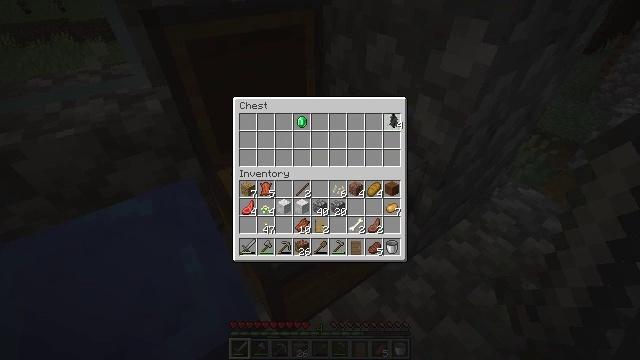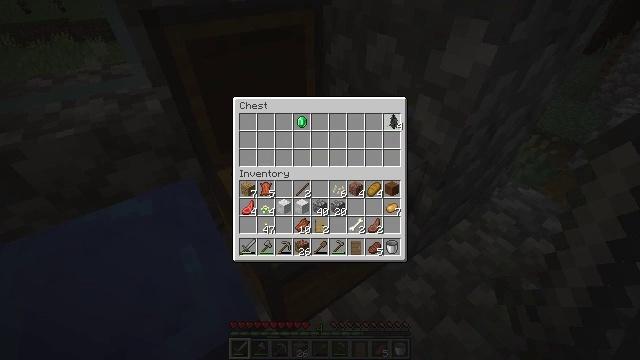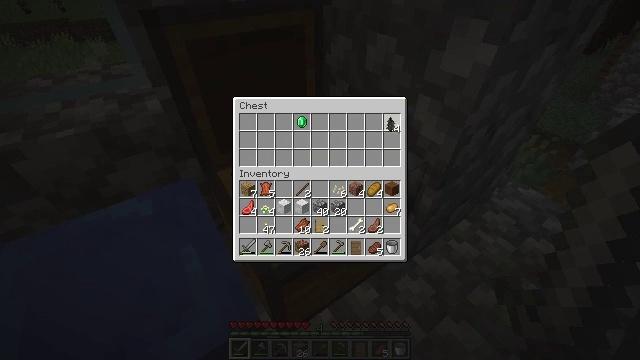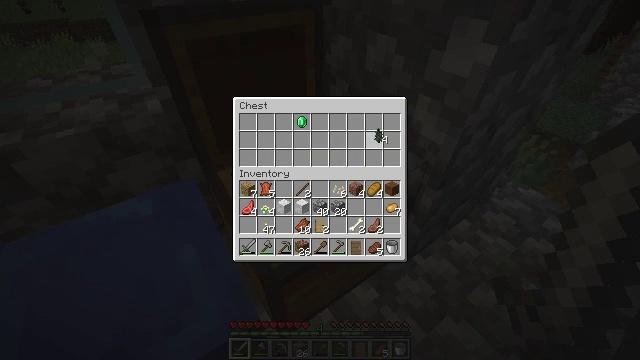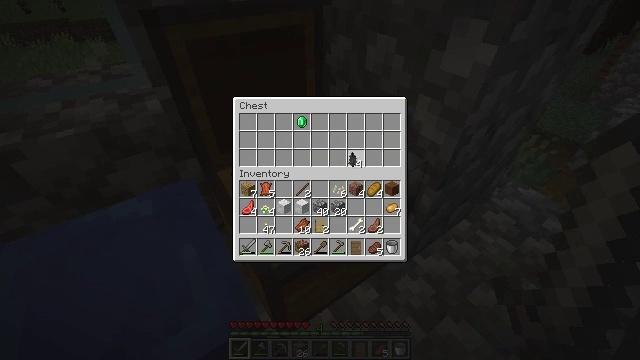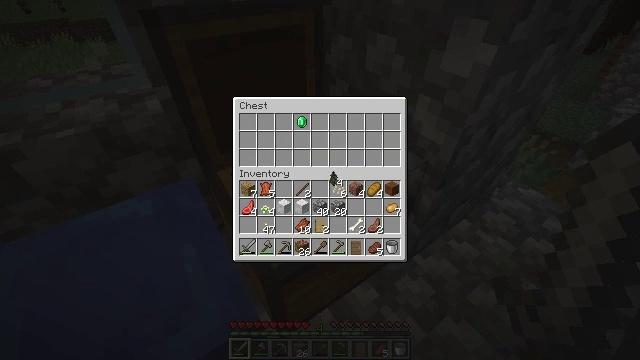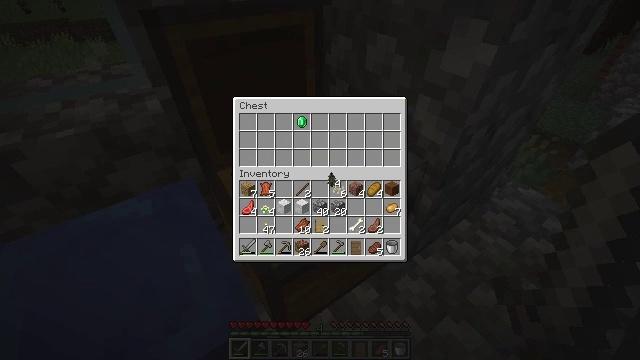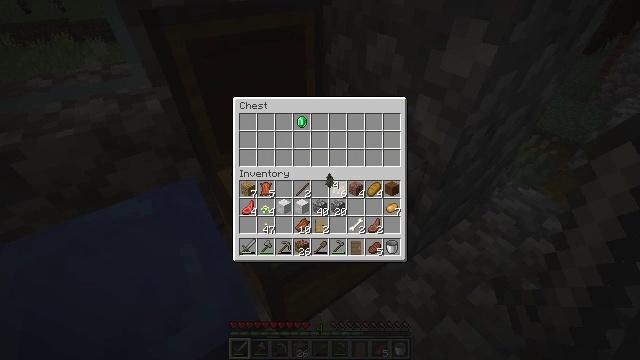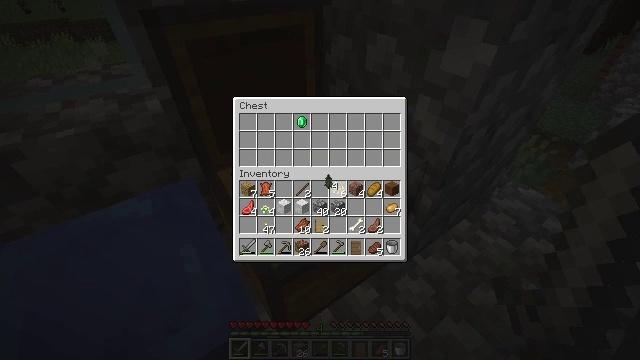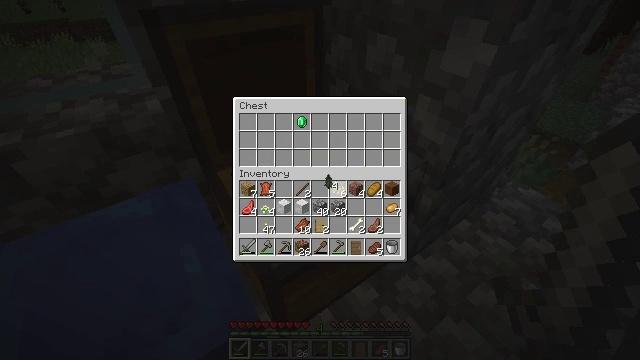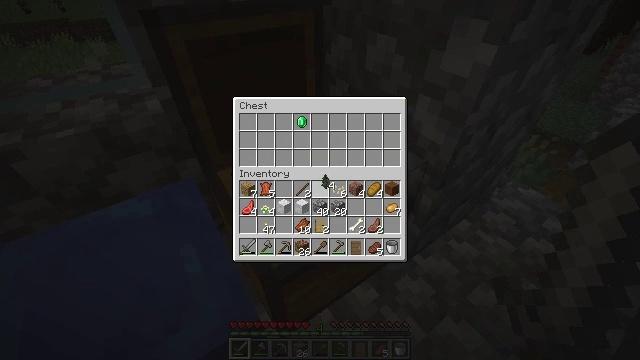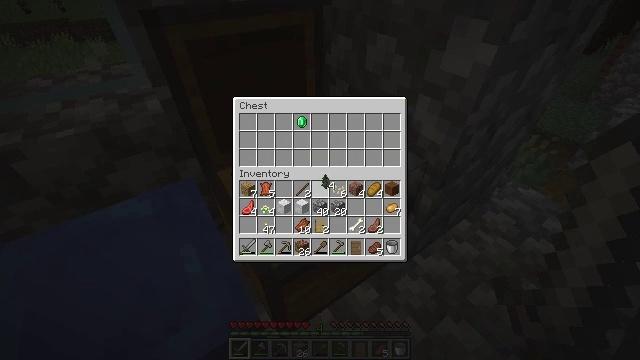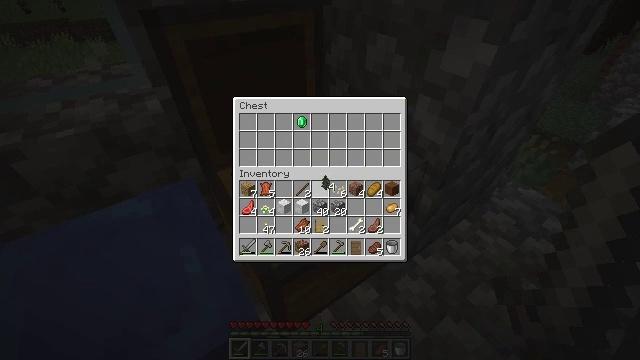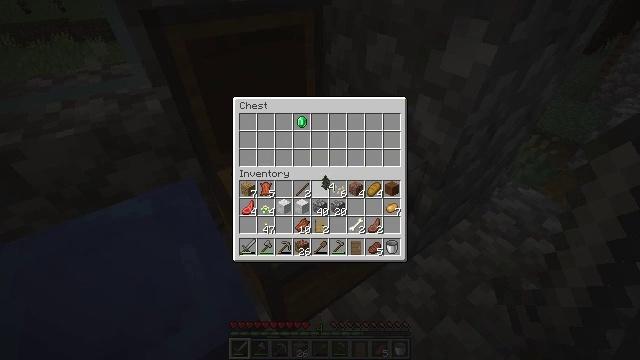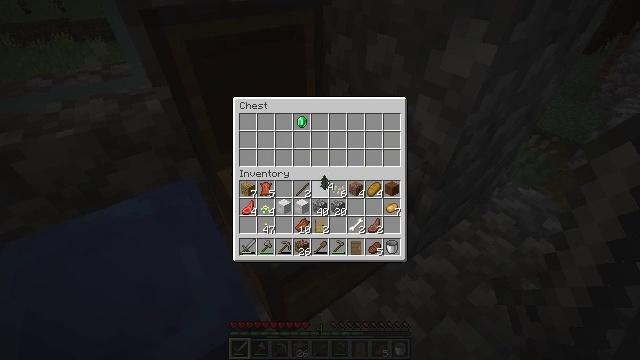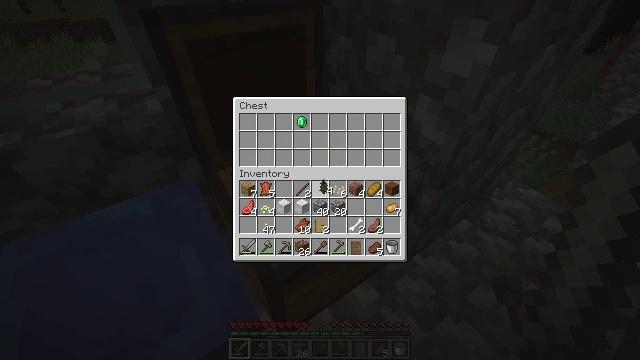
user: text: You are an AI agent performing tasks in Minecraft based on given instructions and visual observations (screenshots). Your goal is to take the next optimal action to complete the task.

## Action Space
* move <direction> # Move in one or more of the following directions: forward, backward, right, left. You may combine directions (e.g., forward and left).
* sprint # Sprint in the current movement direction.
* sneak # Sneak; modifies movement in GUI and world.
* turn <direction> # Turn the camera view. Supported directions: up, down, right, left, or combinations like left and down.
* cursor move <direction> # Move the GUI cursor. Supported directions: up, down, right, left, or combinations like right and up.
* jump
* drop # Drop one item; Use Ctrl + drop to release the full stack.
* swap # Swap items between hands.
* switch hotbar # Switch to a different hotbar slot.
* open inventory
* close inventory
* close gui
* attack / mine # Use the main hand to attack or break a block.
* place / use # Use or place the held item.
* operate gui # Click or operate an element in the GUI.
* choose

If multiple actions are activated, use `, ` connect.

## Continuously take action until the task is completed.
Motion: motion action
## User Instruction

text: Reclaim the spruce door from a structure.
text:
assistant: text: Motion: operate gui
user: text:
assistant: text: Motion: no_op
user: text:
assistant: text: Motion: cursor move left and down
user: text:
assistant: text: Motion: cursor move left and down
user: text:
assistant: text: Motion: cursor move left and down
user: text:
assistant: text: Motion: no_op
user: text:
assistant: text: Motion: no_op
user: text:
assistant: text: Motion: no_op
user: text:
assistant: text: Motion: no_op
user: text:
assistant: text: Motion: no_op
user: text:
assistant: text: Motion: no_op
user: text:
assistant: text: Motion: no_op
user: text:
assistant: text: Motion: no_op
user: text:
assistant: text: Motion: no_op
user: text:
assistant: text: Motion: no_op
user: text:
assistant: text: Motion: operate gui
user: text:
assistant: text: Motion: operate gui
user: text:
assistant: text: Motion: operate gui
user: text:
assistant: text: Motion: cursor move up
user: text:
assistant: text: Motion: cursor move left and up
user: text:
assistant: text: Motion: no_op
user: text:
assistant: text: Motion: cursor move up
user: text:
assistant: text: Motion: cursor move up
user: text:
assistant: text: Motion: no_op
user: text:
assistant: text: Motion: no_op
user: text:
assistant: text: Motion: no_op
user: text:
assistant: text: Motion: no_op
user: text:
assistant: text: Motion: no_op
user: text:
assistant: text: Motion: no_op
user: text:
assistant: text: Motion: no_op